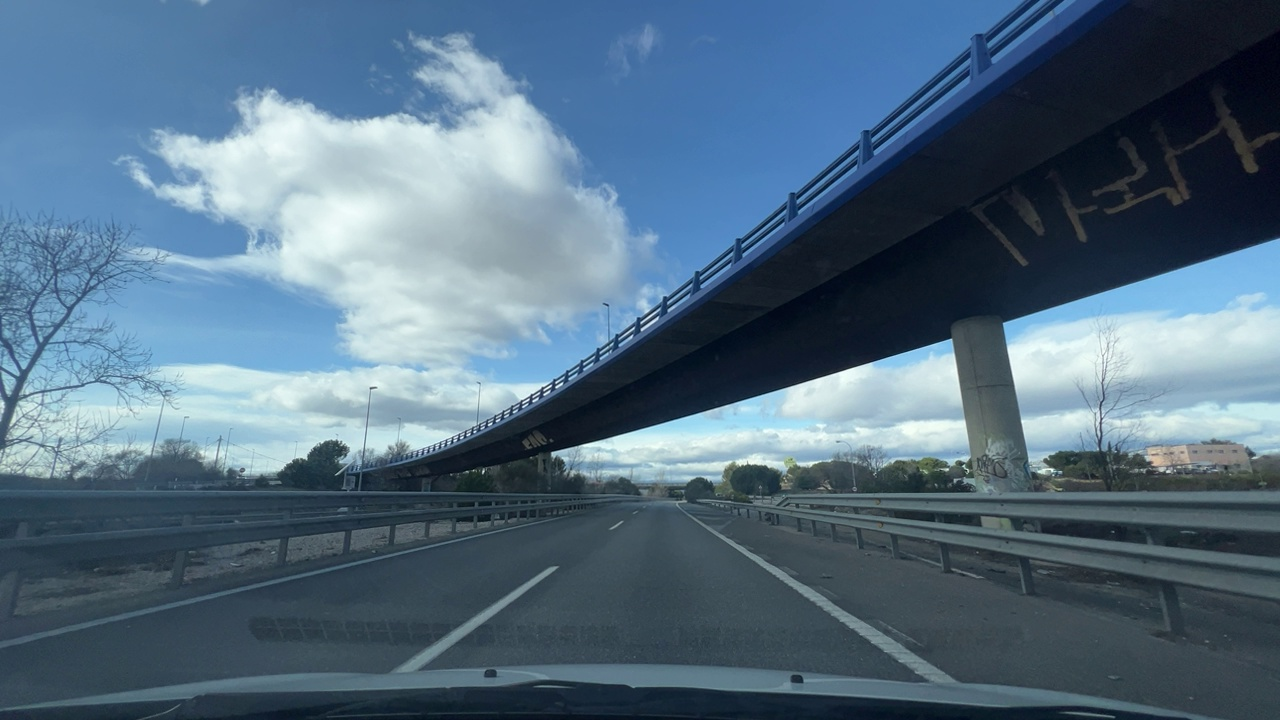
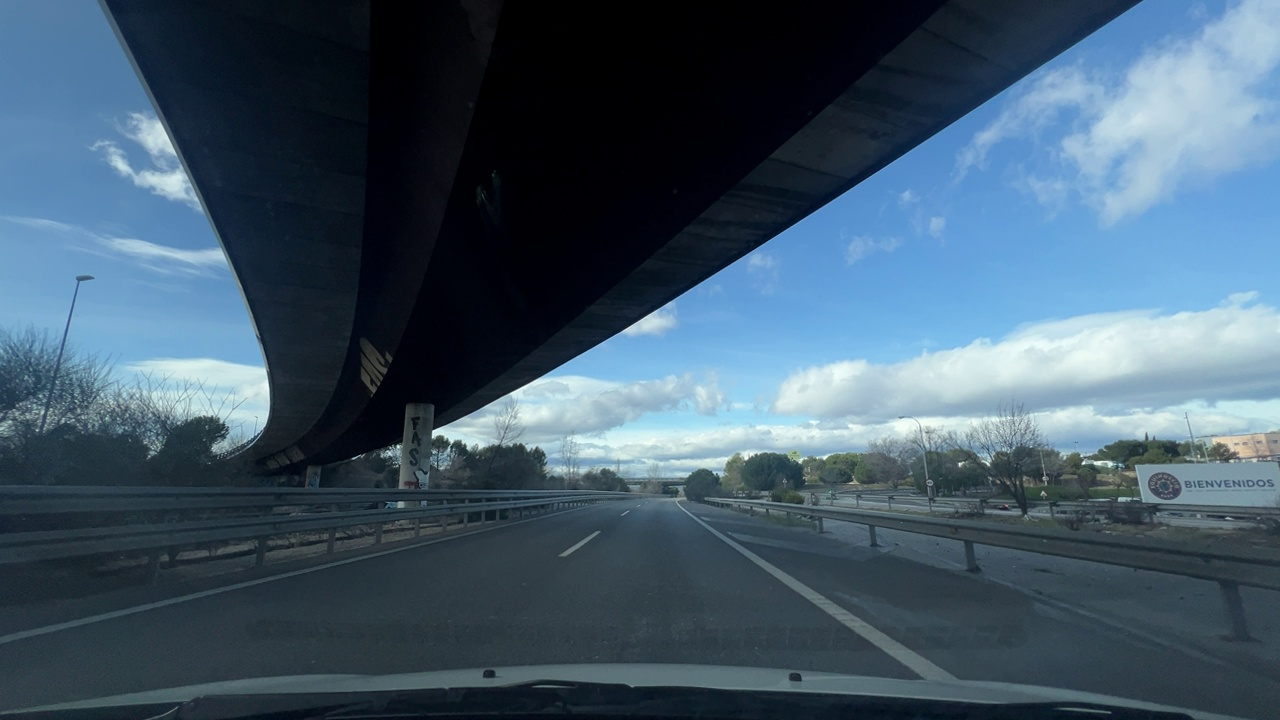
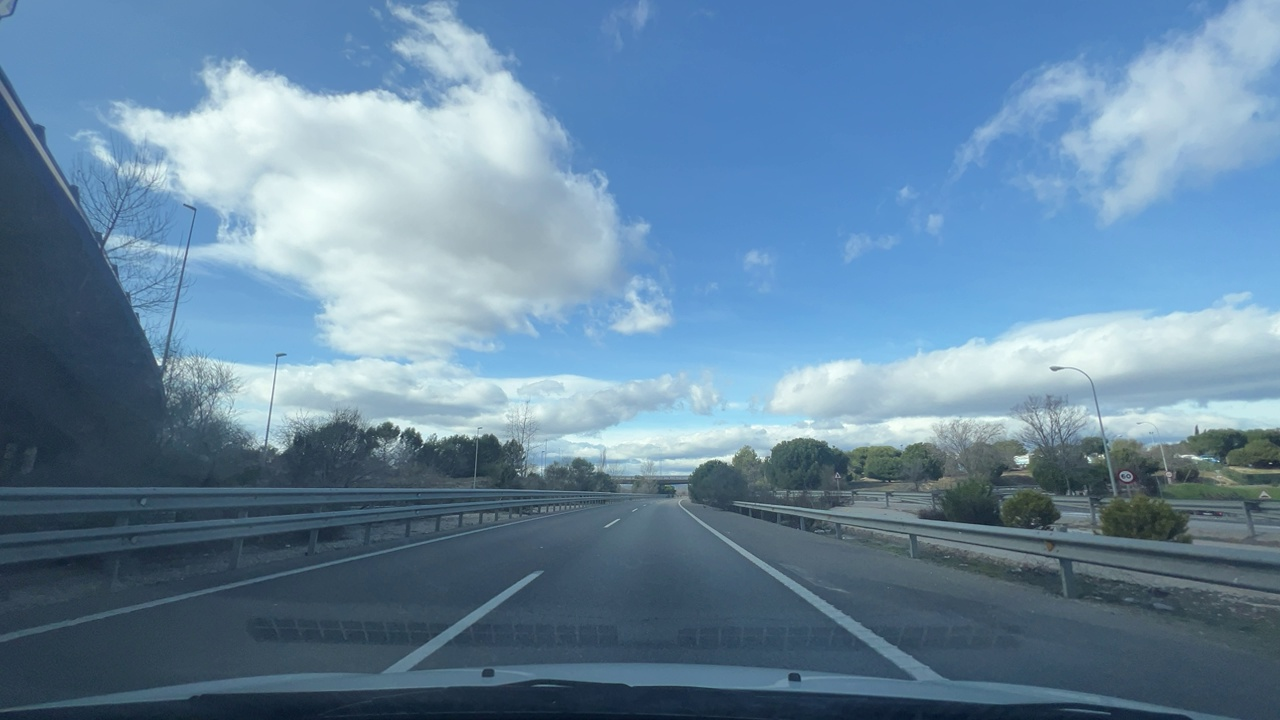
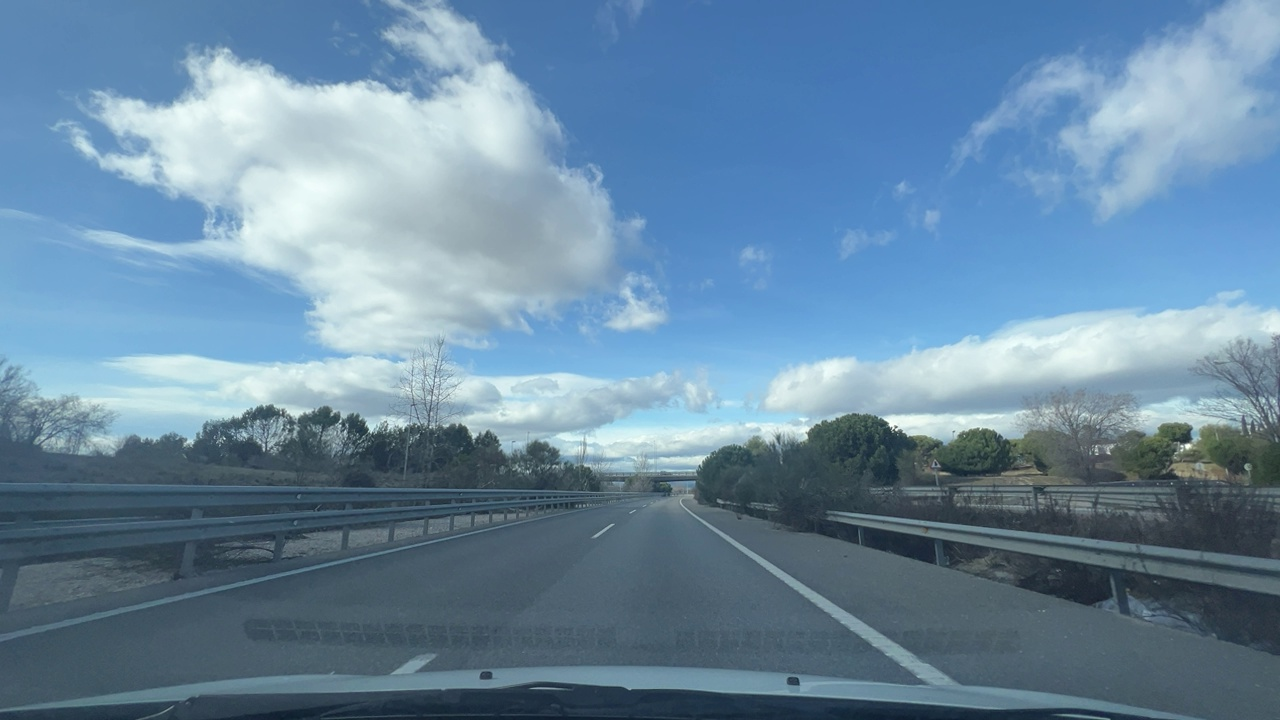
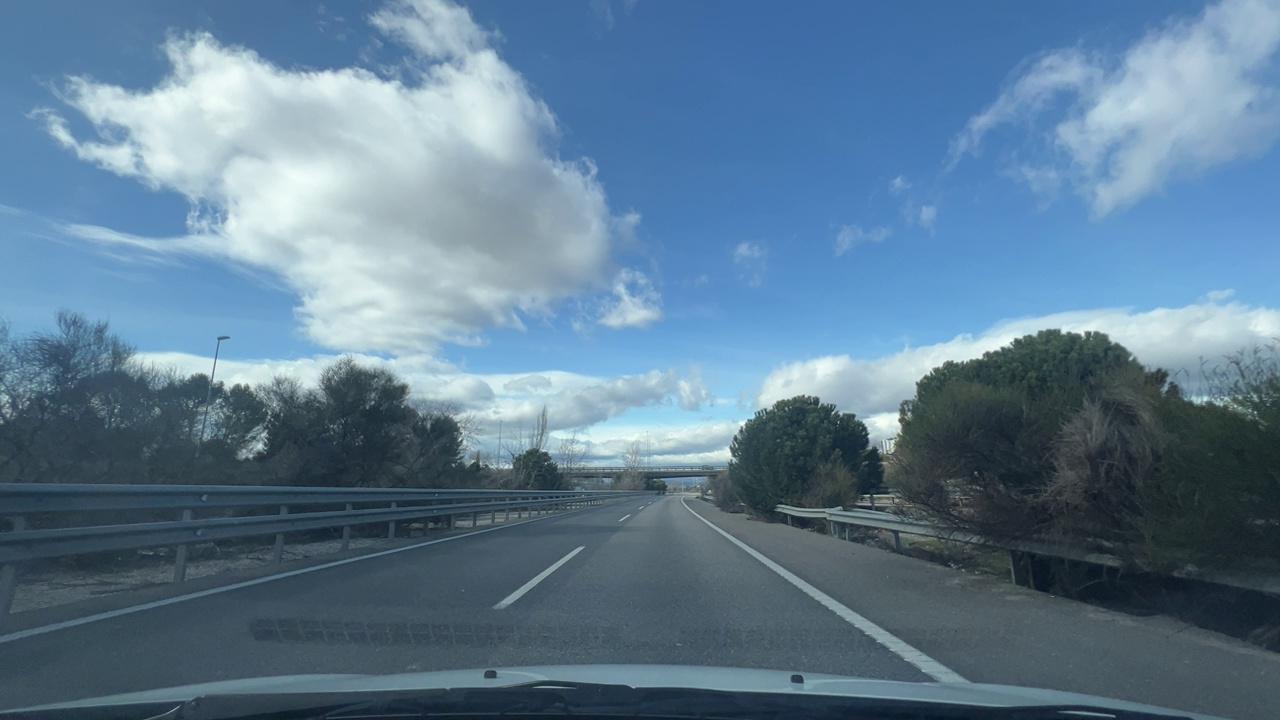
Situation: empty
Question: Is a roundabout visible ahead in the ego direction?
Answer: No
Reasoning: There is no roundabout visible in the ego direction

Situation: empty
Question: Is the ego vehicle stationary while another vehicle crosses its path within the roundabout?
Answer: No
Reasoning: The ego vehicle is not inside or near to a roundabout

Situation: empty
Question: Are multiple speed limit signs with different values visible?
Answer: No
Reasoning: No speed limit signs are visible

Situation: empty
Question: Is there a speed limit sign regulating the ego lane?
Answer: No
Reasoning: There are no speed limit signs visible